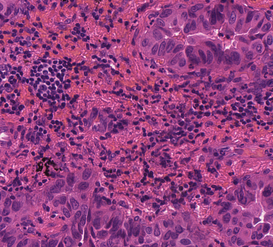
Tumor epithelial tissue: yes
Tumor-associated stroma tissue: yes
Normal tissue: no